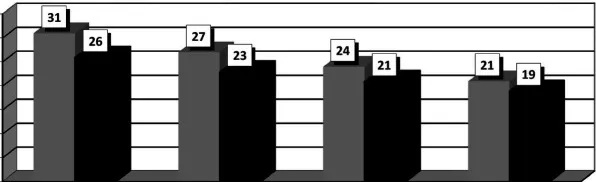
Dynamics of PANSS negative subscale values in the course of therapy with Cariprazine.
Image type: pathology (immunostaining)